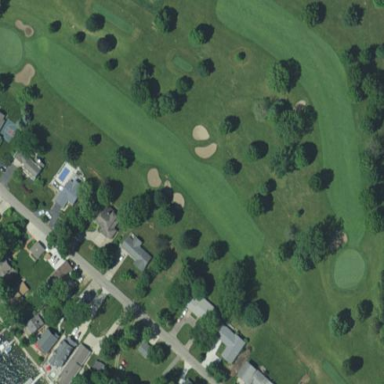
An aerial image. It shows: Grassy area designated as golf fairway.